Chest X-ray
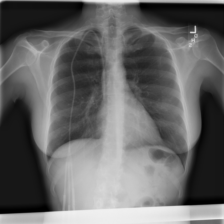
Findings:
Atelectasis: negative
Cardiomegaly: negative
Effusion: negative
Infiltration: negative
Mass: negative
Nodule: negative
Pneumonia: negative
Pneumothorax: negative
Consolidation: negative
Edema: negative
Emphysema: negative
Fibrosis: negative
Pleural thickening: negative
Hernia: negative